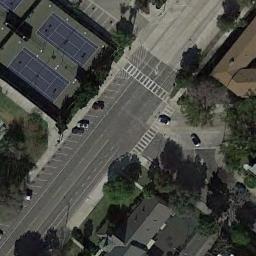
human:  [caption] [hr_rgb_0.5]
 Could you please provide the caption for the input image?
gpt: There is a road between tennis court and residential area .

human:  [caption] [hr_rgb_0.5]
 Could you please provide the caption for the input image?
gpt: The tennis court is next to some buildings and trees .

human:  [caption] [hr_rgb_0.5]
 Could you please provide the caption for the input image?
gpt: There is a small tennis court in the upper left corner .

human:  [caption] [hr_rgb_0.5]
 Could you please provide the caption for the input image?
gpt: There are many buildings of different shapes beside the tennis courts .

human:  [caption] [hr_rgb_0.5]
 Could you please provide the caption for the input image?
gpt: There are some green trees and buildings beside the tennis court .